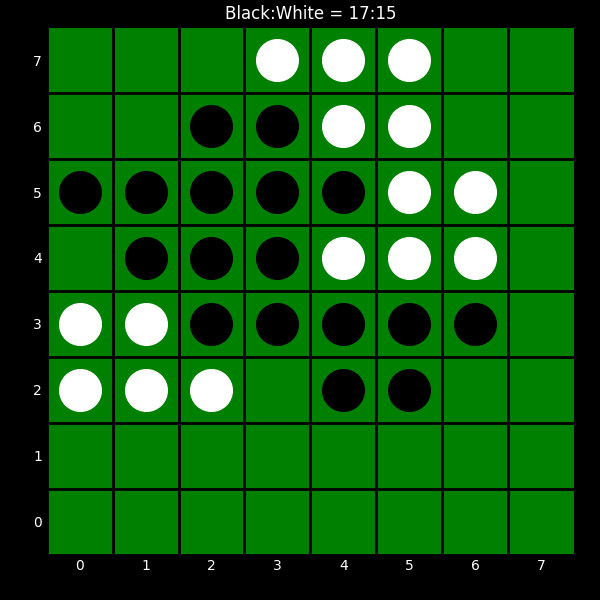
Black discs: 17
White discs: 15